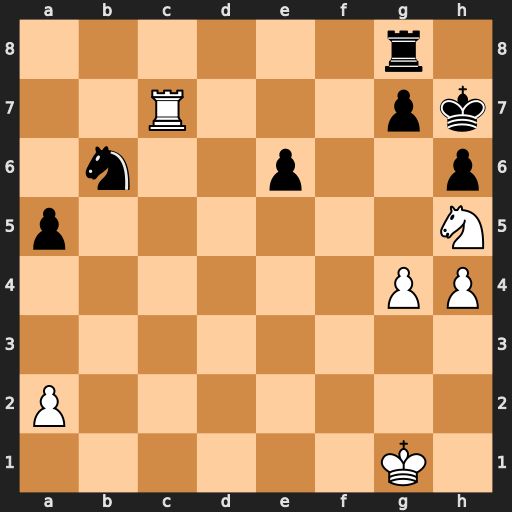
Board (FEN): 6r1/2R3pk/1n2p2p/p6N/6PP/8/P7/6K1
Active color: w
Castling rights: -
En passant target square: -
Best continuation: Nf6+ Kh8 Nxg8